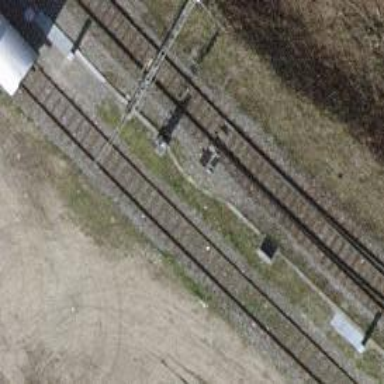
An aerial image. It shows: Railway switch.